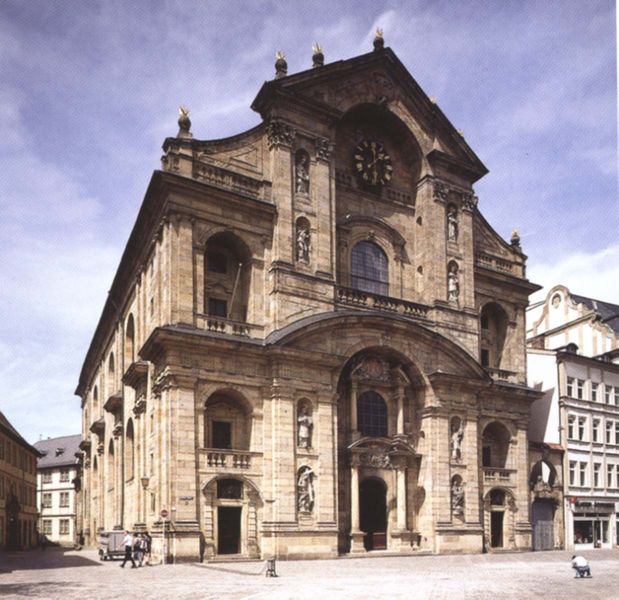
Titel: St. Martin in Bamberg (ehemalige Jesuitenkirche zum Namen Jesu)
Künstler: Georg Dientzenhofer
Standort: Bamberg, St. Martin (EU - D - B)
Schlagwörter: gemälde, himmel, menschen, fenster, säulen, tür, barock, kirche, renaissance, balkon, bogen, fassade, giebel, platz, figuren, uhr, foto, bögen, loggia, balustrade, portal, statuen, sandstein, romanisch, baluster, bamberg, jesuitenkirche, kirchportal, einganz